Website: crate-barrel
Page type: newsletter-management
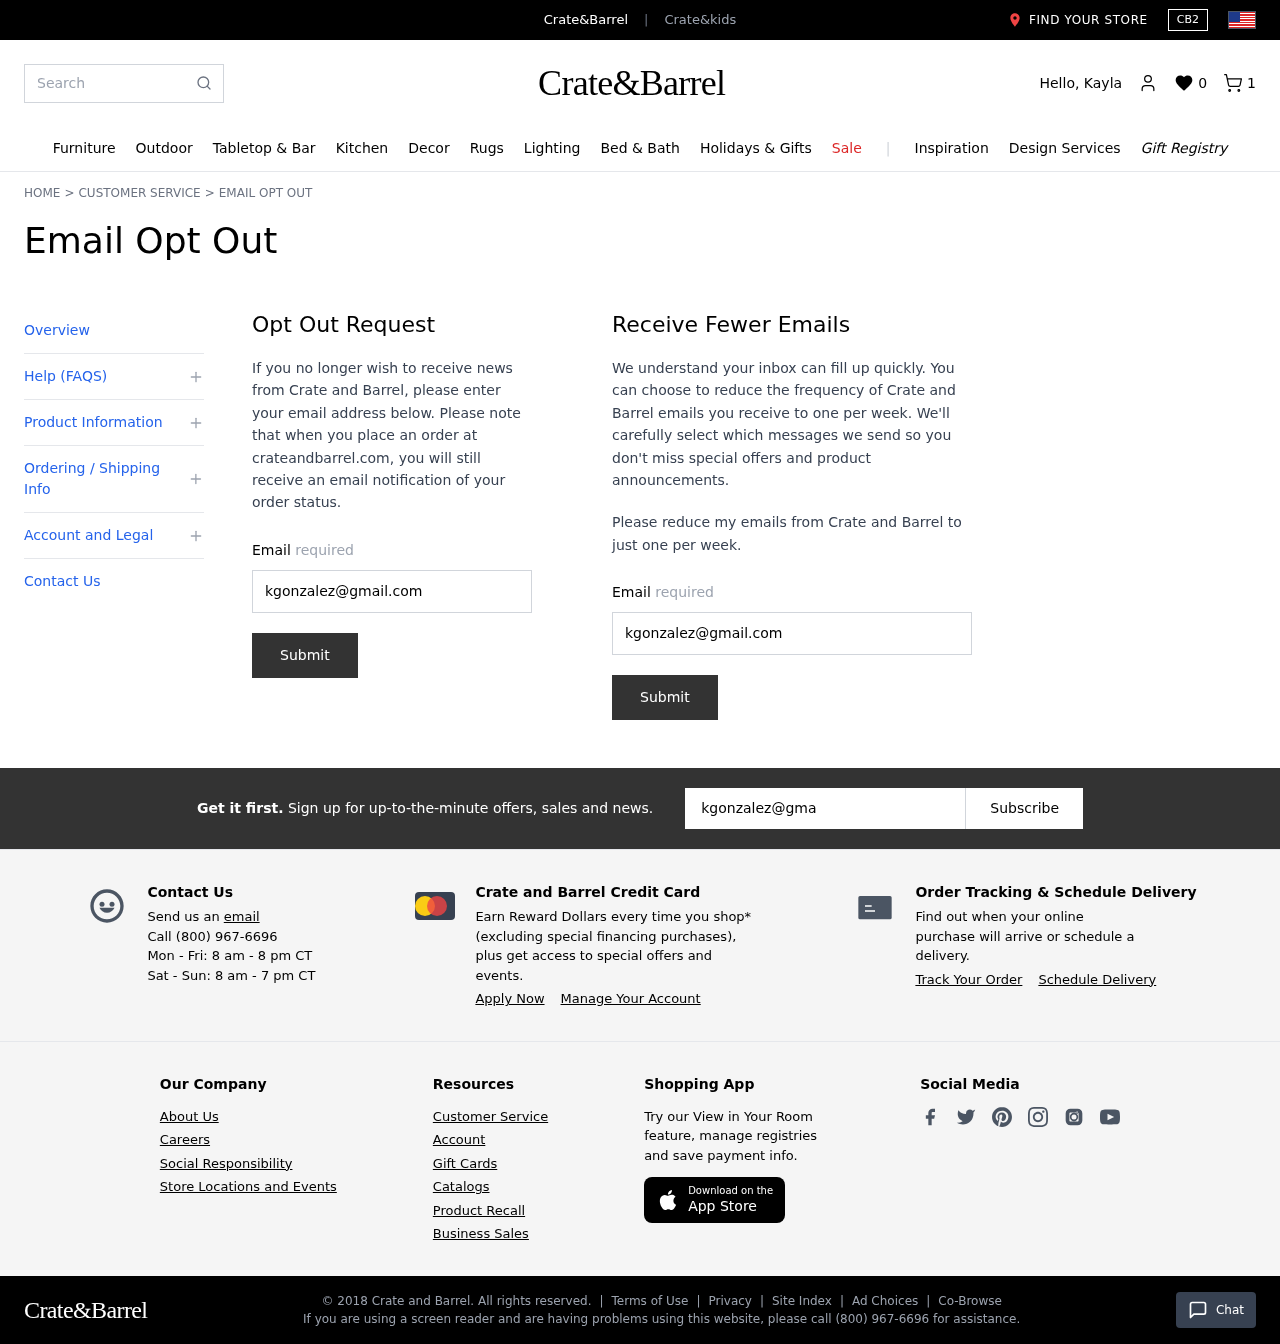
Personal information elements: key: PII_EMAIL
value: kgonzalez@gmail.com
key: PII_EMAIL2
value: kgonzalez@gmail.com
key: PII_EMAIL3
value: kgonzalez@gmail.com
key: PII_FIRSTNAME
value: Kayla
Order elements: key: ORDER_NUM_ITEMS
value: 1
Search elements: key: HEADER_SEARCH
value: Search
Other elements: key: WISHLIST_COUNT
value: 0